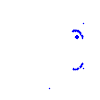
Particle: proton